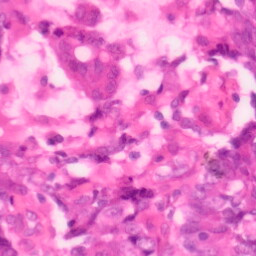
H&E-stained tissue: Colon